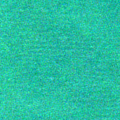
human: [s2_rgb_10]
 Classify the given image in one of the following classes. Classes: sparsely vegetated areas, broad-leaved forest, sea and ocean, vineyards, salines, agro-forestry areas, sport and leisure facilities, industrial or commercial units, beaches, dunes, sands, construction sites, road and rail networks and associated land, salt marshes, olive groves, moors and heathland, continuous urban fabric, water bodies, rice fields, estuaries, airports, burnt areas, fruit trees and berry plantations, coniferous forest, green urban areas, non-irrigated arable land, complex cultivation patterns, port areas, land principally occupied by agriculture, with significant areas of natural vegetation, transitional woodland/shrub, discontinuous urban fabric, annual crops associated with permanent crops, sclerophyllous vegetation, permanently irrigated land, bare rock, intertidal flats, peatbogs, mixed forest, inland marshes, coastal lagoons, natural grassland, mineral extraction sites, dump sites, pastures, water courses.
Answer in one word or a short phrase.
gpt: sea and ocean